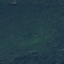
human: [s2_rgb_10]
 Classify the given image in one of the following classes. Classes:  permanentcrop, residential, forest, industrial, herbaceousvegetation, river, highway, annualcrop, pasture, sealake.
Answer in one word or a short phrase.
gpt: Forest